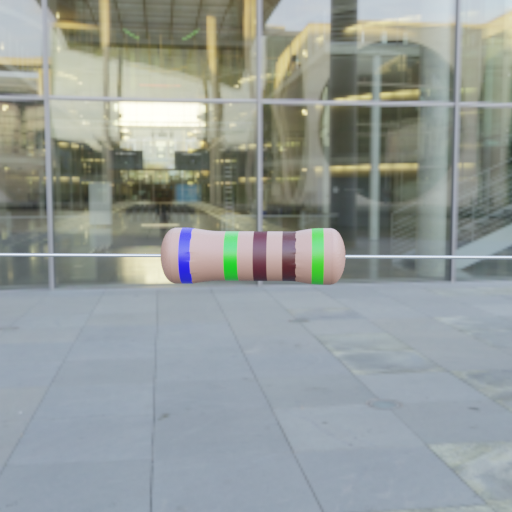
Resistor colour bands (in order): blue, green, black, black, green